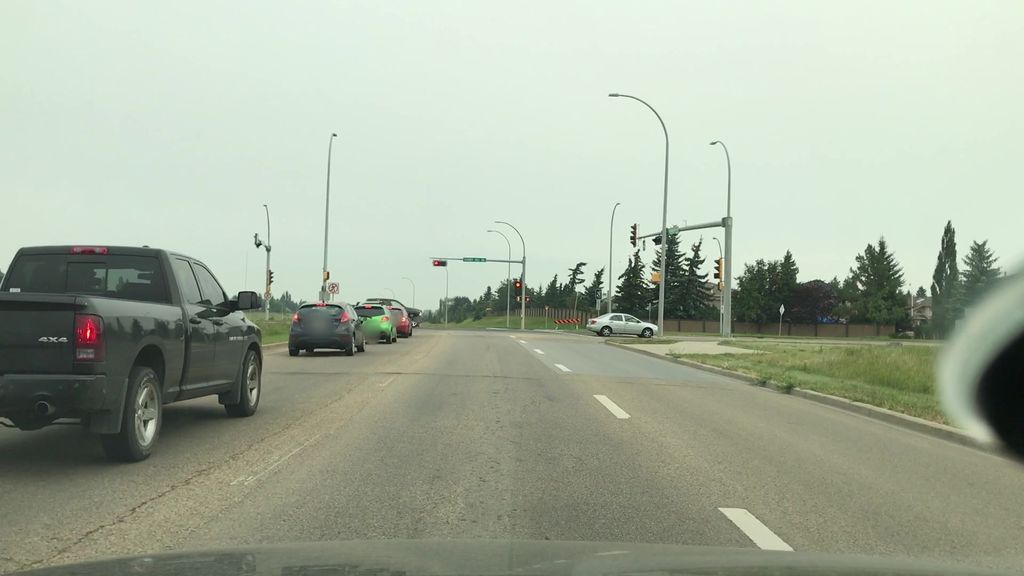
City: edmonton